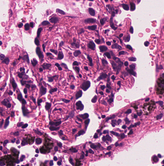
Tumor epithelial tissue: yes
Tumor-associated stroma tissue: yes
Normal tissue: no